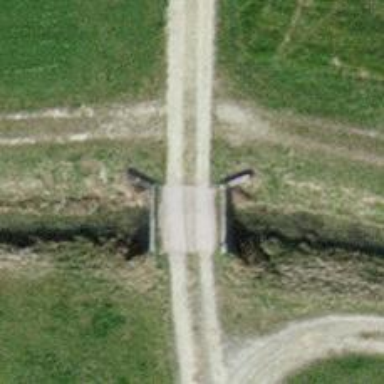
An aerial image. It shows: Concrete bridge over grade3 track.